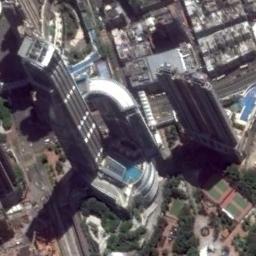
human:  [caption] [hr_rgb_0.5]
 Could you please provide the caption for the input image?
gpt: The commercial area is consist of many buildings .

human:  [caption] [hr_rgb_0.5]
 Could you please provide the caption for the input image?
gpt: A commercial area has some high-rise buildings, Other buildings and sports areas .

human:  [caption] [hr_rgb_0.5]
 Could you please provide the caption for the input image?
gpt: In a business district there are several high-rise buildings and several swimming pools and several roads with many cars and many trees and two sports fields .

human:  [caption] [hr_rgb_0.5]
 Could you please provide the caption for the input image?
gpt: There is a parking lot next to the building .

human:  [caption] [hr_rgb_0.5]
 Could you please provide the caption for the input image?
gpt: There are several skyscrapers on a commercial area .